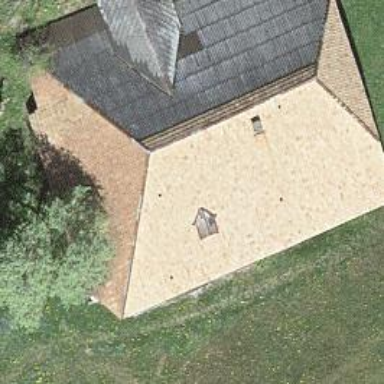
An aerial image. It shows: Farm building.